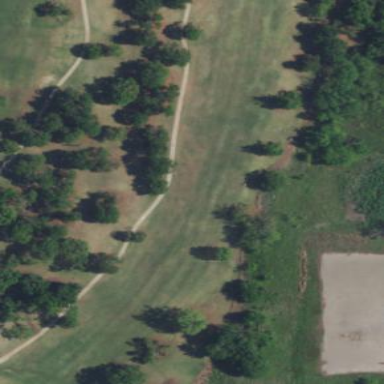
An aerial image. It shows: Golf fairway surrounded by grass.